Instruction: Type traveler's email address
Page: traveler
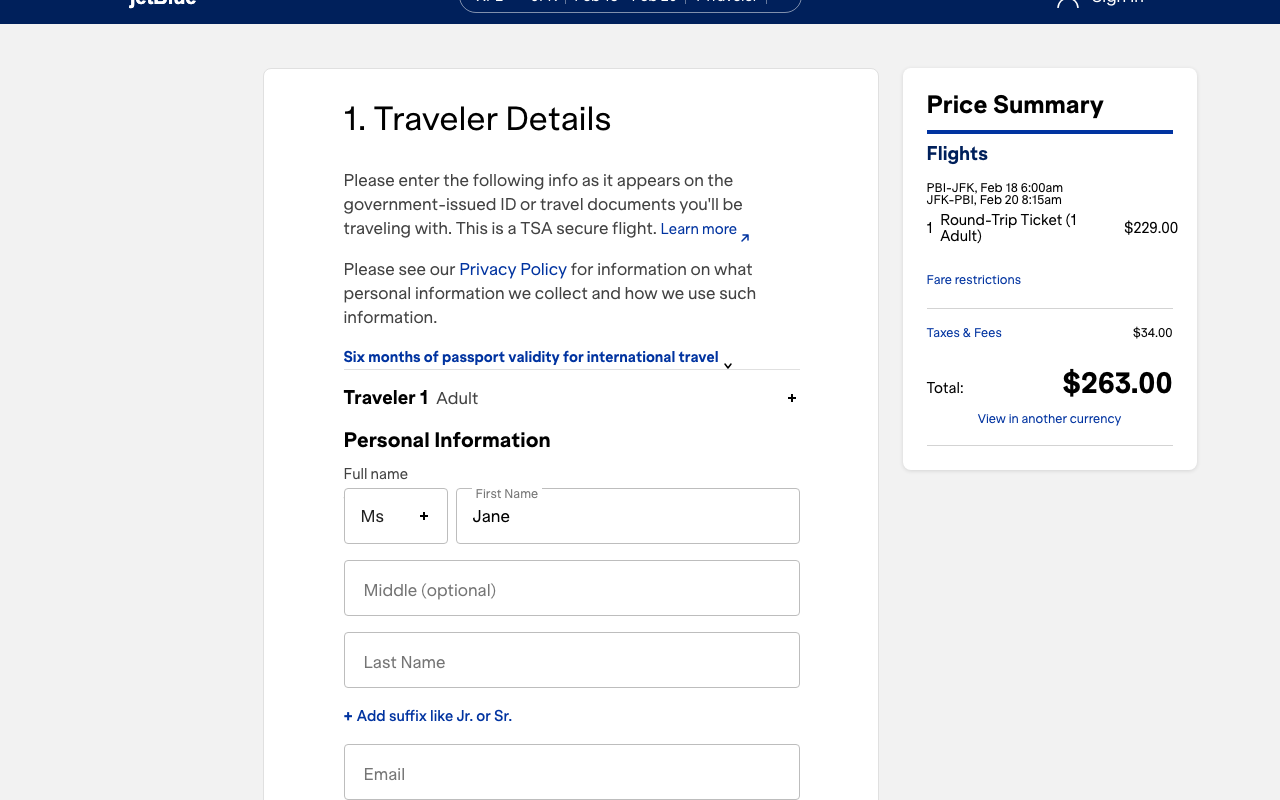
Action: type